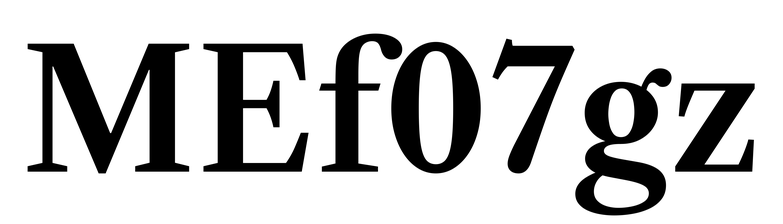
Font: LibreCaslonText_SemiBold